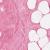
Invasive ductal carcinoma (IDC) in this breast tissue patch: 0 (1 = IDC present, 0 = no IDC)